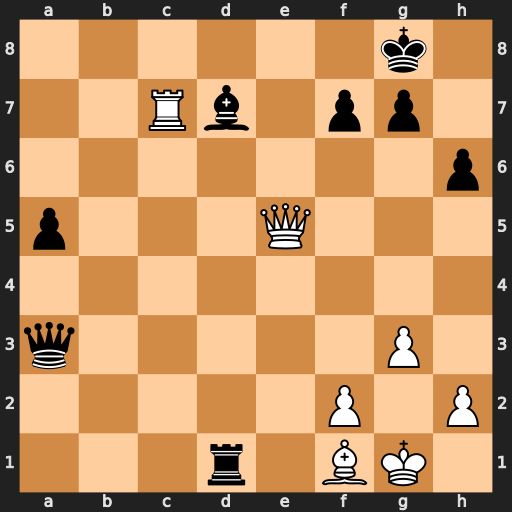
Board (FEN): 6k1/2Rb1pp1/7p/p3Q3/8/q5P1/5P1P/3r1BK1
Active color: w
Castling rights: -
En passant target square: -
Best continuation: Rxd7 Rxd7 Qe8+ Kh7 Qxd7